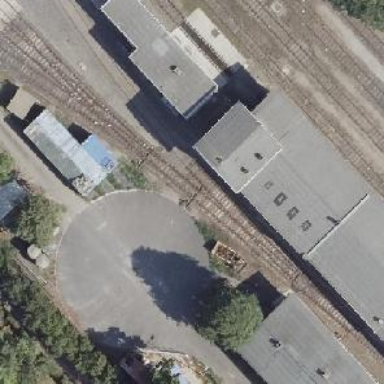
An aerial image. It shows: Railway yard.